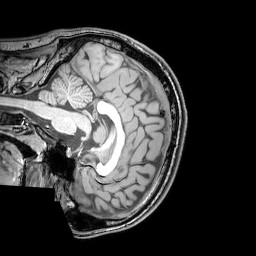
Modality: T1w
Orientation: sagittal
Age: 21
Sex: male
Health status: healthy
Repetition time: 0.081 s
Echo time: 0.037 s